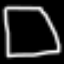
Label: square